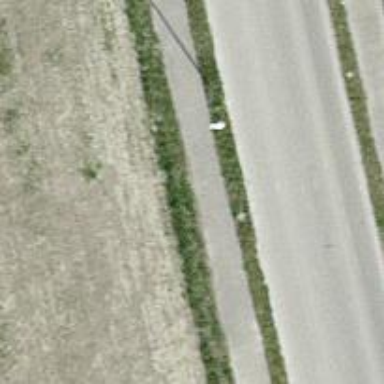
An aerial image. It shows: Footway.